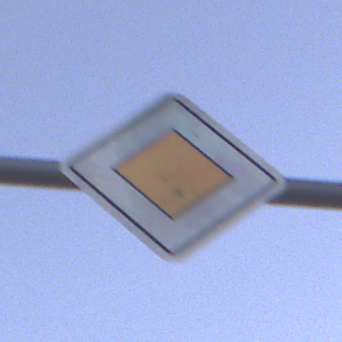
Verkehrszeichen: Vorfahrtsstrasse
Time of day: Dusk
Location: Outdoor (Nature)
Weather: Clear
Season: NotSpecified
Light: Natural